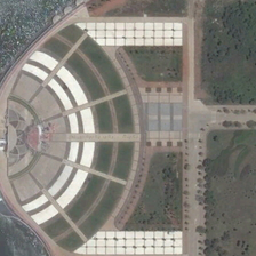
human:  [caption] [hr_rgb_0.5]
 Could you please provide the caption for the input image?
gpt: A square surrounded by trees is divided into many parts.

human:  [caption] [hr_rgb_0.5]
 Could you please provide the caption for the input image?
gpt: An almost semicircular square near green grass and a piece of water.

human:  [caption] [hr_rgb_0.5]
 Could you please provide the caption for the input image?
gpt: Nearly semicircular square is near the green meadow and water parts.

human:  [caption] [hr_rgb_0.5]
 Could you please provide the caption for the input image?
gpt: many vehicles on the road in the the stream never stops flowing .

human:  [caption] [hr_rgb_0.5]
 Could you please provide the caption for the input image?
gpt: The square surrounded by trees is divided into many parts.